Field crop: maize
Growth stage: 2
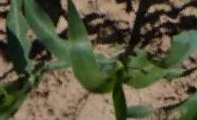
Species: maize